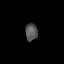
Tissue: lung
Cell type: Myeloid cells
Senescence score: 0.1952
Nuclear area (px): 213
Mean DAPI intensity: 83.117